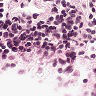
Metastatic tissue present: no